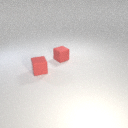
small red rubber cube to the left of small red rubber cube